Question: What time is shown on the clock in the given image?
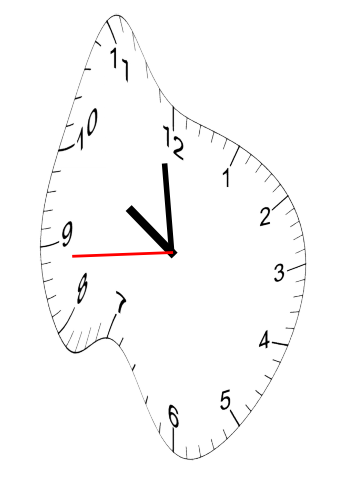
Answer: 09:58:44